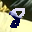
Label: 8